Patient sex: M
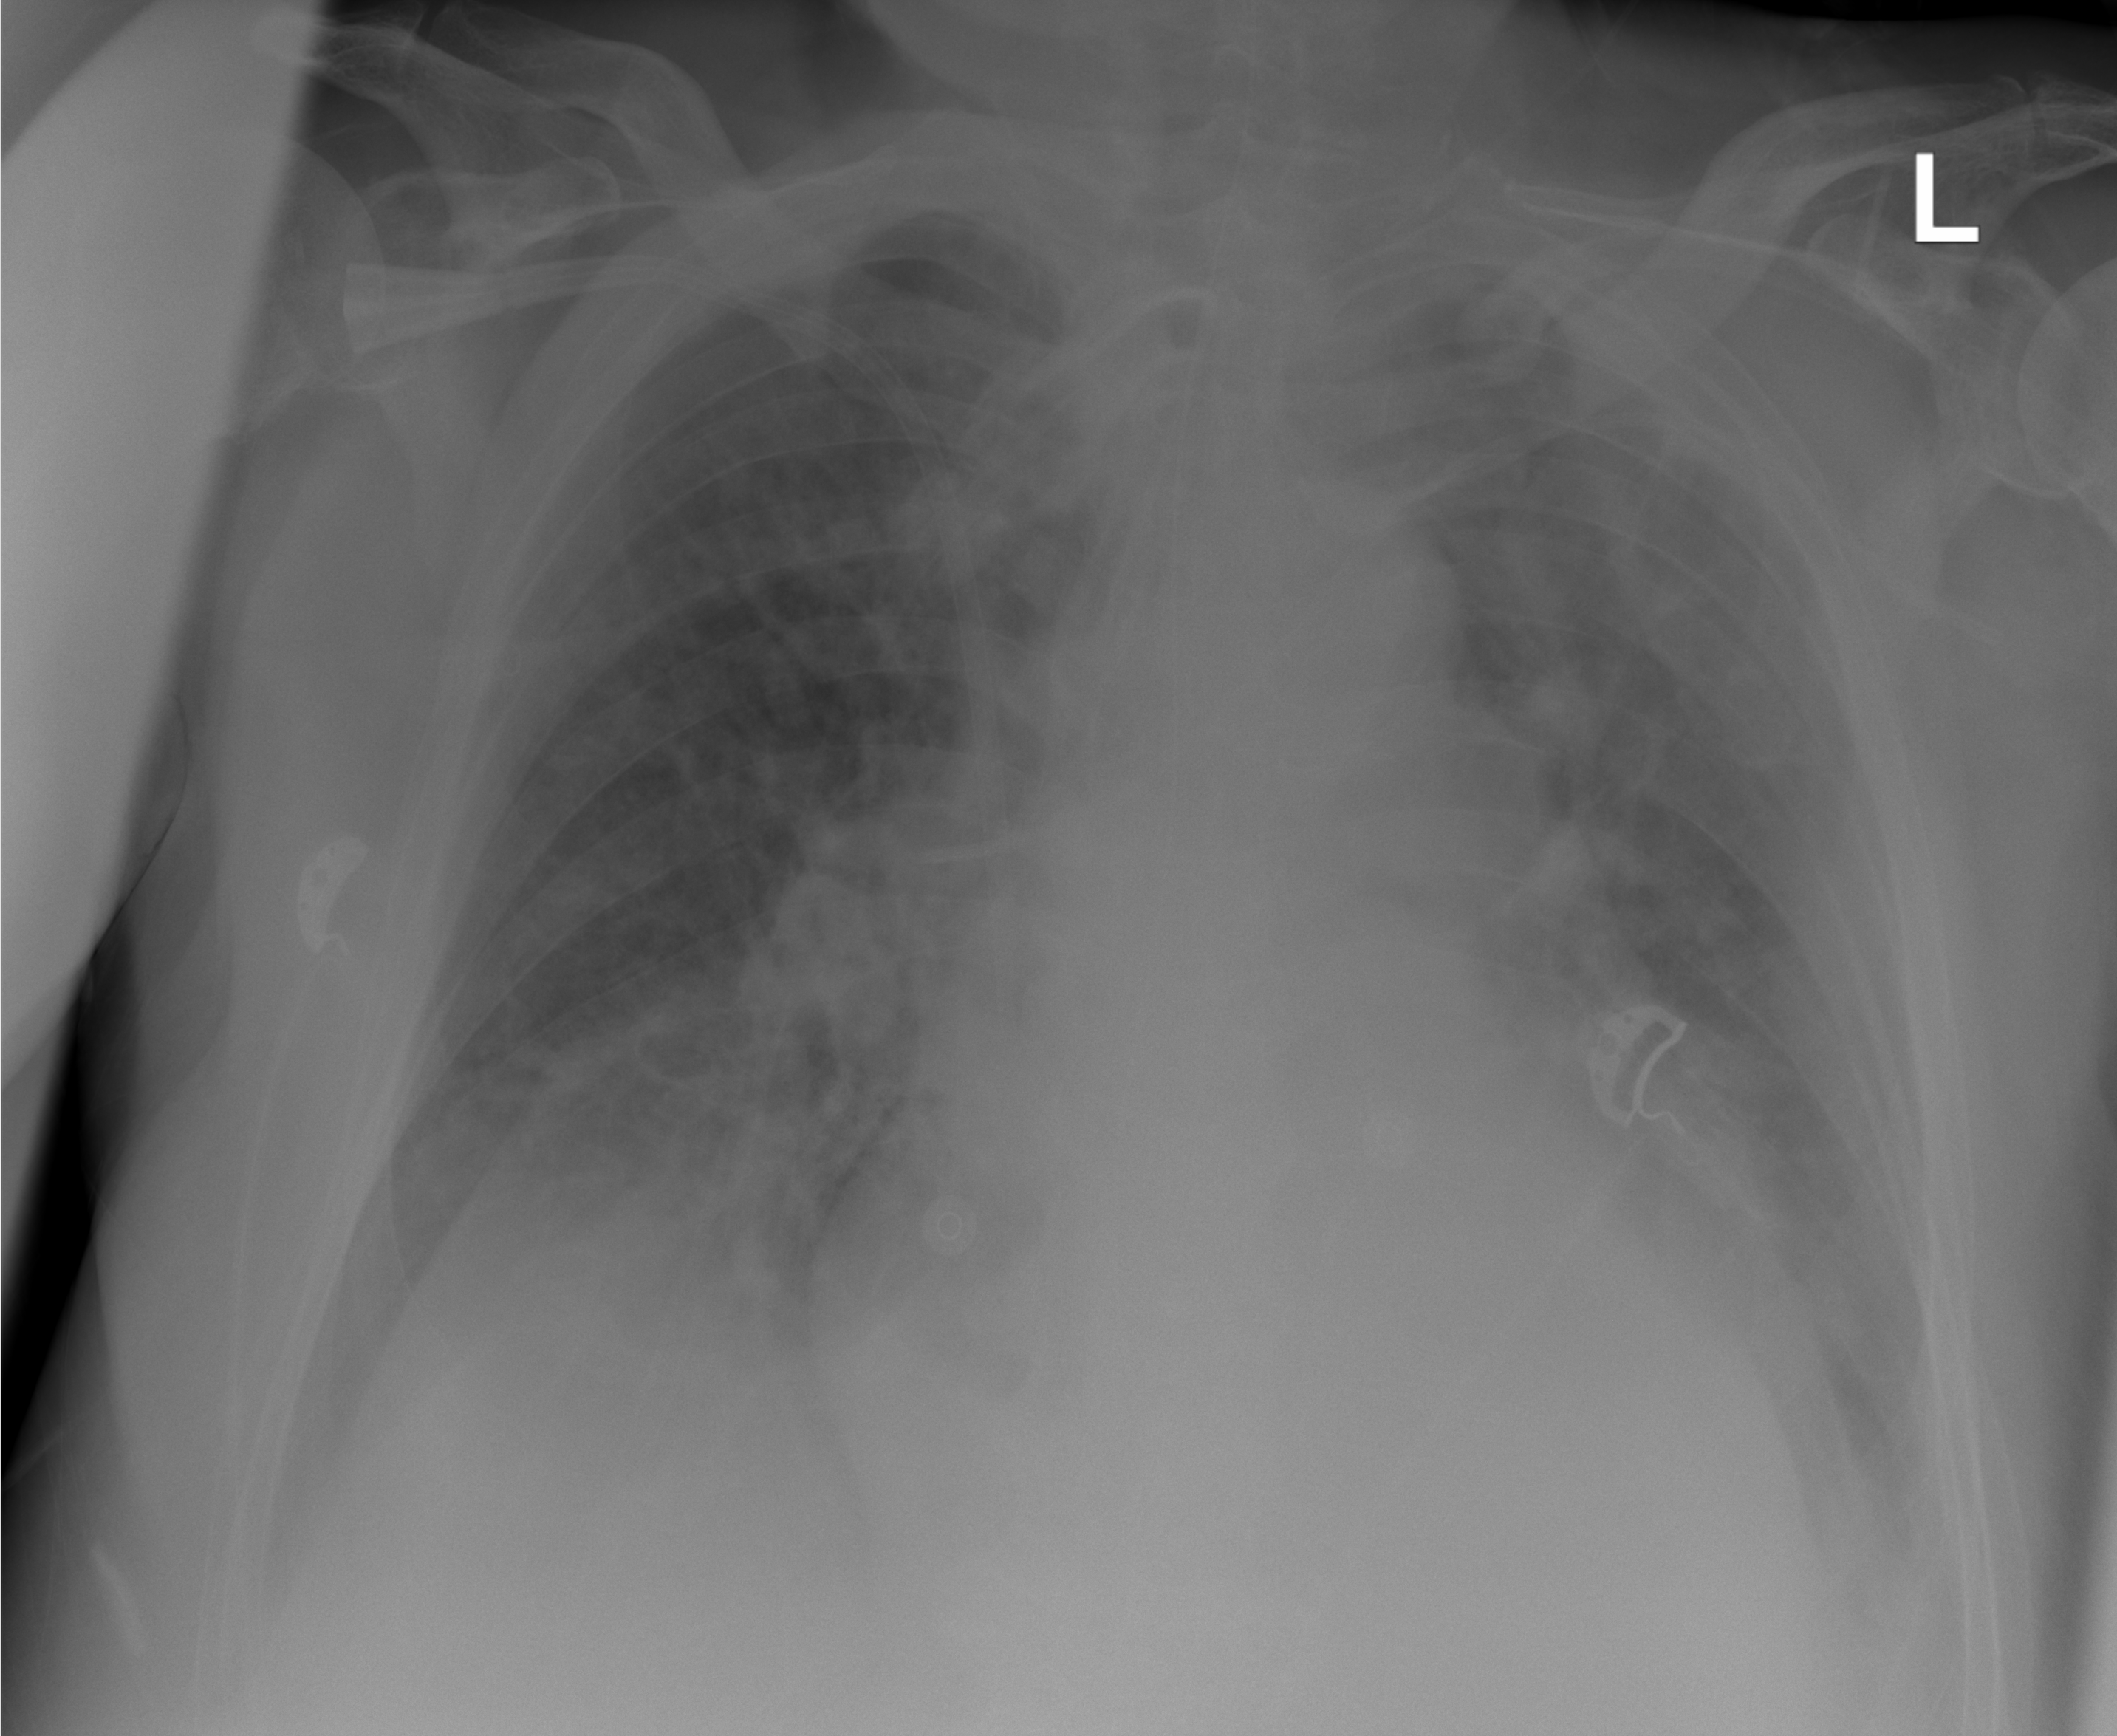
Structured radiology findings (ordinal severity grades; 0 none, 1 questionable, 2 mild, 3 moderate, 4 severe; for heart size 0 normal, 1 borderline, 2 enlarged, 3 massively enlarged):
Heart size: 0
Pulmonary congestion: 3
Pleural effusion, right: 2
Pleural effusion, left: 2
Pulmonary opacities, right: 3
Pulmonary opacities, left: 3
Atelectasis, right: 2
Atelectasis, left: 2